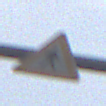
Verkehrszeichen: FussgaengerLinks
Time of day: MorningAfternoon
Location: Outdoor (Suburban)
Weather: Overcast
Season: NotSpecified
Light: Natural